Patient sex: M
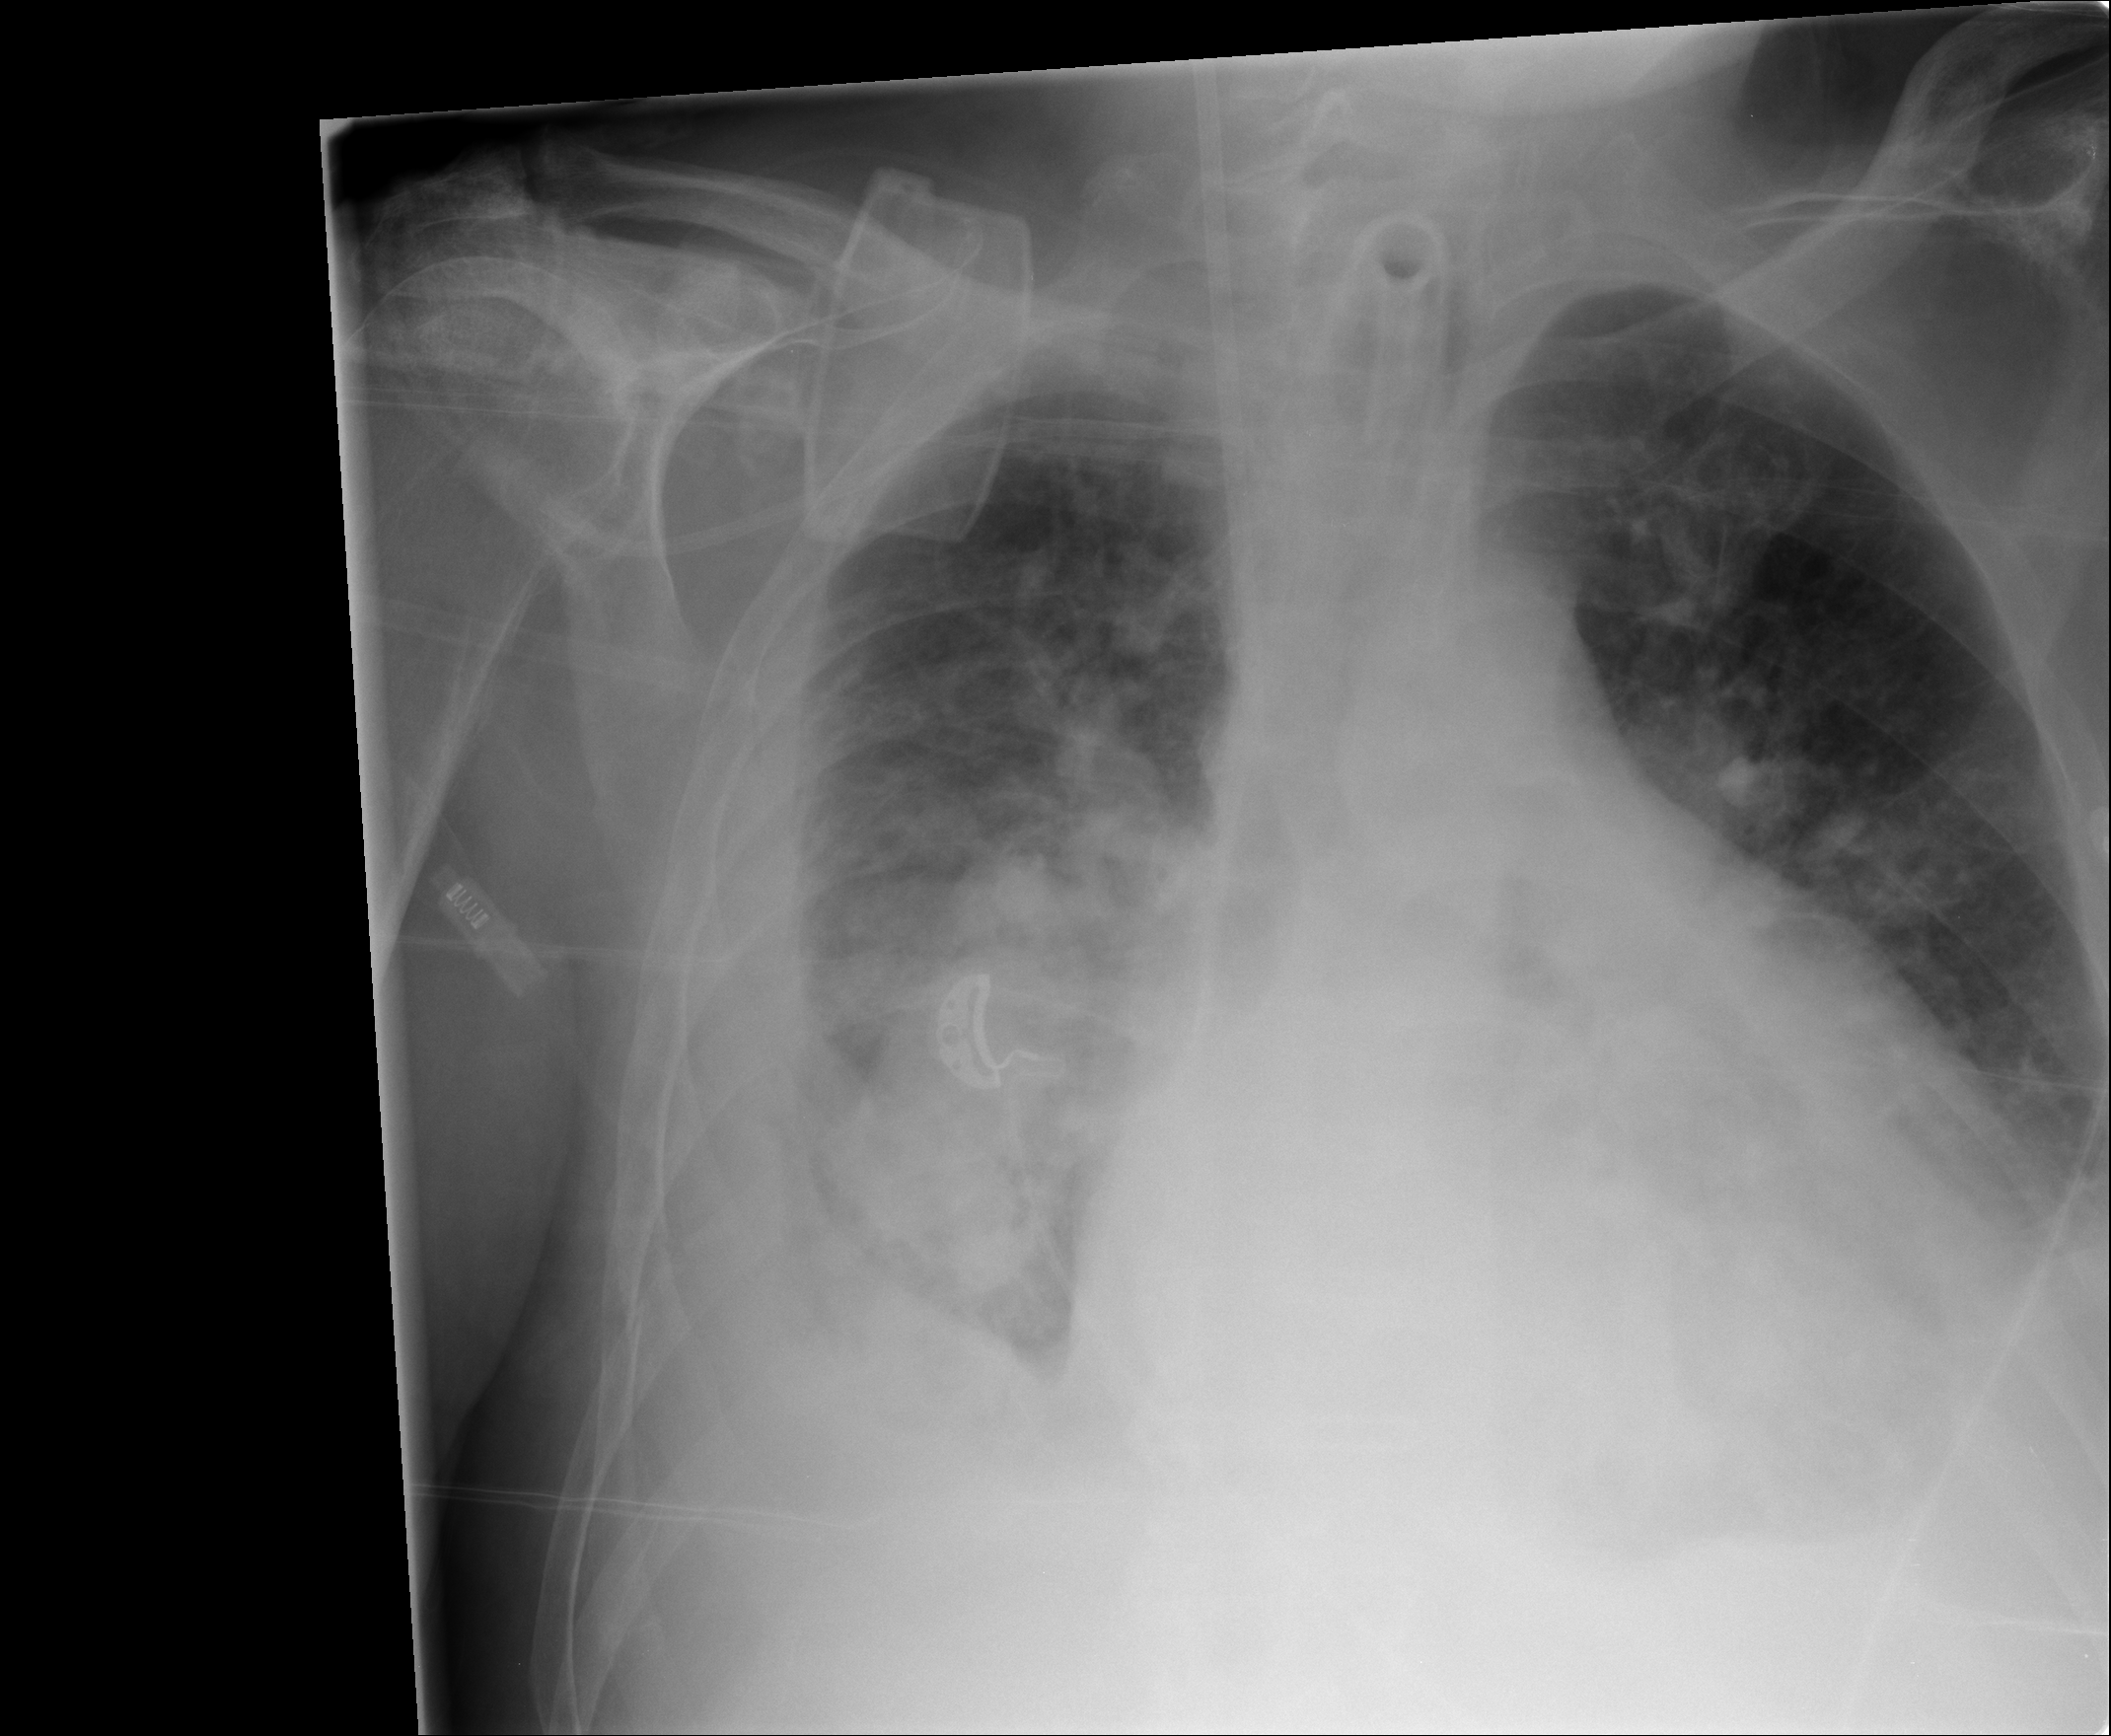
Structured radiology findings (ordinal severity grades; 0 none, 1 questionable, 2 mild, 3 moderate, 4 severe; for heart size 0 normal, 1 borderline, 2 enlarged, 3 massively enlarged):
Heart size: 3
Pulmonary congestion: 3
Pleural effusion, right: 3
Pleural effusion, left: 2
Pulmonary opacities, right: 3
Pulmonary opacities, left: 2
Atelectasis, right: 3
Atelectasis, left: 2